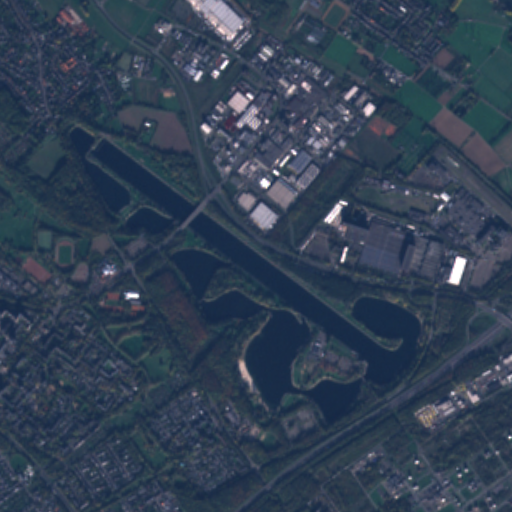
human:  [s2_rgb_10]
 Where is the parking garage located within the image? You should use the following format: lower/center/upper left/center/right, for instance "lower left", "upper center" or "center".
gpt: The parking garage is located in the lower left of the image.
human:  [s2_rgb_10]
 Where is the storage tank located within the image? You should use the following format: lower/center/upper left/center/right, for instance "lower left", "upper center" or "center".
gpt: The storage tank is located in the lower right of the image.
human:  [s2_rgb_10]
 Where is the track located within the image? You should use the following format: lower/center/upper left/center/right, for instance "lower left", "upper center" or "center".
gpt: The track is located in the center left of the image.
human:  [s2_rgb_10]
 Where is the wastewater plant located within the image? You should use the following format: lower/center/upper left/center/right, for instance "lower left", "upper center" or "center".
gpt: The wastewater plant is located in the upper center of the image.
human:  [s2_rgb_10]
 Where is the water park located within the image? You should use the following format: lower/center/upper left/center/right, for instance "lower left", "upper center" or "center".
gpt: The water park is located in the center left of the image.
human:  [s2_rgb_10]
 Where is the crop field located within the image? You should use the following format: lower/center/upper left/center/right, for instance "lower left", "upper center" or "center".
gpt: There is no crop field in the image.